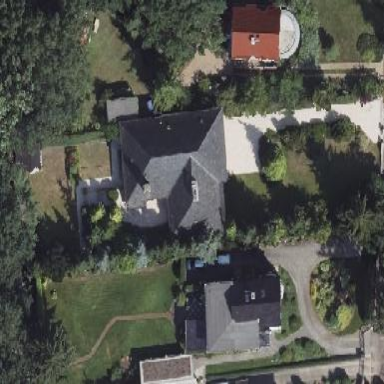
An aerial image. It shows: Detached building with hipped roof.